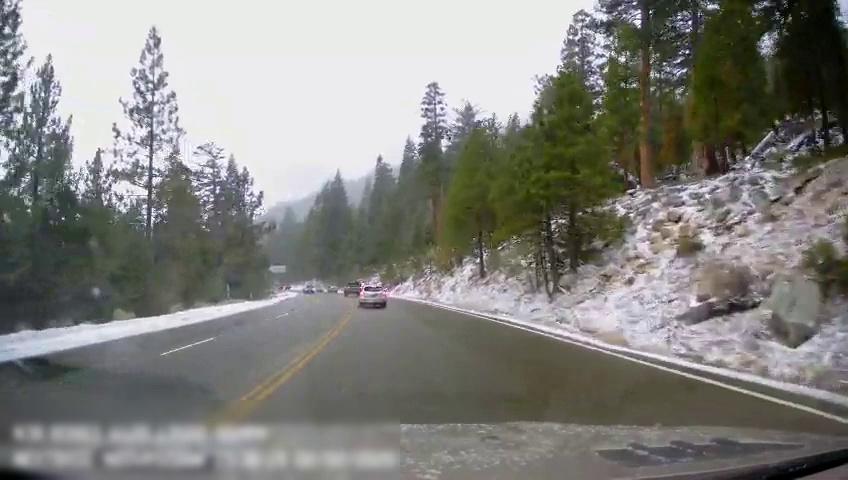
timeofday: Day
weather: Snowy
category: Drivable Space
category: Vehicles | Truck
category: Vehicles | SUV
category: Vehicles | SUV
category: Vehicles | SUV
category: Lanes | Current Lane
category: Lanes | Opposite Lane
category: Lanes | Opposite Lane
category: Lanes | Current Lane